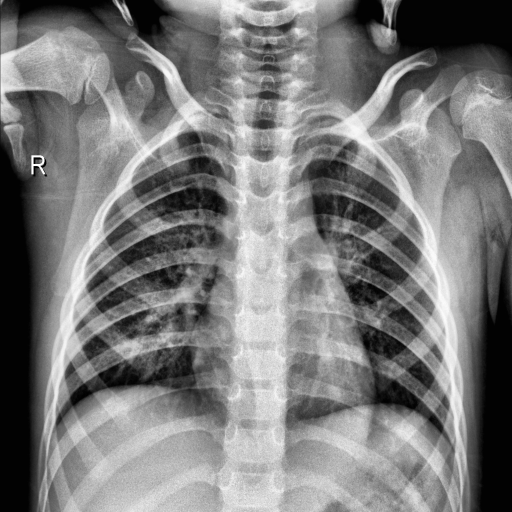
Finding: NORMAL